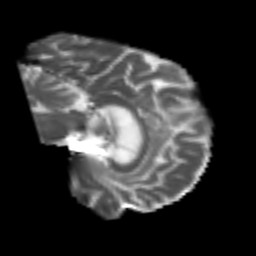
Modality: T2w
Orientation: sagittal
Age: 71
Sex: male
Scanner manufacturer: siemens
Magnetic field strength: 3 T
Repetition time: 4.987 s
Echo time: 0.0792 s